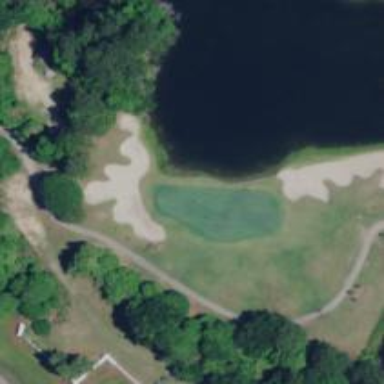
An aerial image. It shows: View of golf hole.